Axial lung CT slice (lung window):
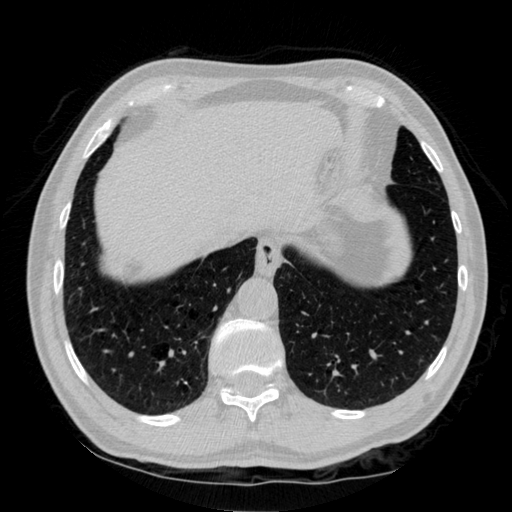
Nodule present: no